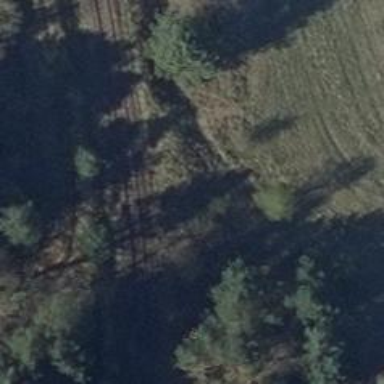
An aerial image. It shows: Preserved historic railway line with rails.